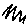
Label: zigzag